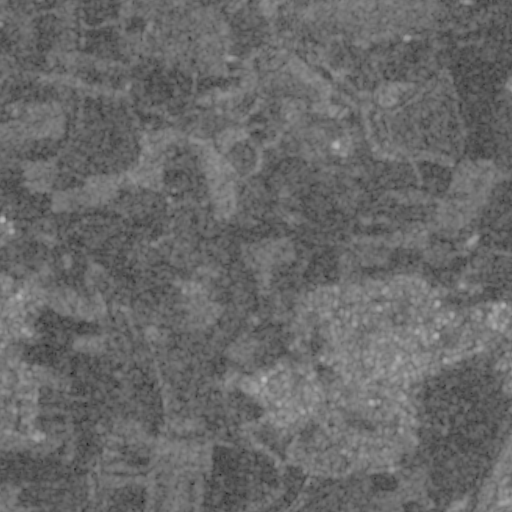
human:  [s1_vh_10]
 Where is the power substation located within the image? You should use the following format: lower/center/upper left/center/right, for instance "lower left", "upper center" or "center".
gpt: The power substation is located in the right of the image.
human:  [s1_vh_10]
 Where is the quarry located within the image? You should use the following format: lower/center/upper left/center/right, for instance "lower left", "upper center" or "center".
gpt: The quarry is located in the upper left of the image.
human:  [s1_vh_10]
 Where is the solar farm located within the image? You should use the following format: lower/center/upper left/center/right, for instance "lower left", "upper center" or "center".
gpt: The solar farm is located in the lower right of the image.
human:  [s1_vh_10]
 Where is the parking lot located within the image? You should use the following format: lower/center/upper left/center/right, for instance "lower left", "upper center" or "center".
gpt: There is no parking lot in the image.

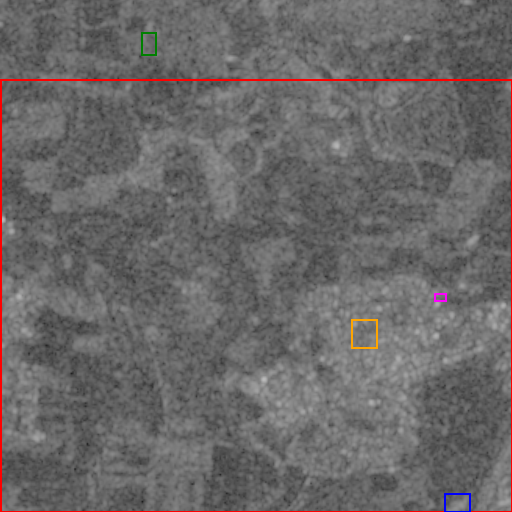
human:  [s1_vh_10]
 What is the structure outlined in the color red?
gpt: The structure outlined in red is a crop field.
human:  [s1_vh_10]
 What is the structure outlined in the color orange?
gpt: The structure outlined in orange is a park.
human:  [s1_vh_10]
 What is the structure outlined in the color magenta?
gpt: The structure outlined in magenta is a parking lot.
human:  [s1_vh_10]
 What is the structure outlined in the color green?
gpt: The structure outlined in green is a quarry.
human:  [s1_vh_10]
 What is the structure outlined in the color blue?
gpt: The structure outlined in blue is a solar farm.
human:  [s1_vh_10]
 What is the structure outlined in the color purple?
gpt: There is no purple outline.